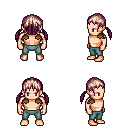
a pixel art fantasy rpg character, male body template, human, light skin, leather shoulder armor, teal pants, white blonde twin-tailed hairstyle, four views (front, back, left, right), 2x2 character sprite sheet, small pixel art, hard edges, no anti-aliasing